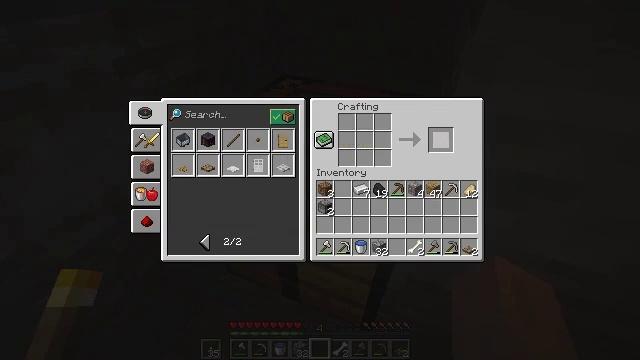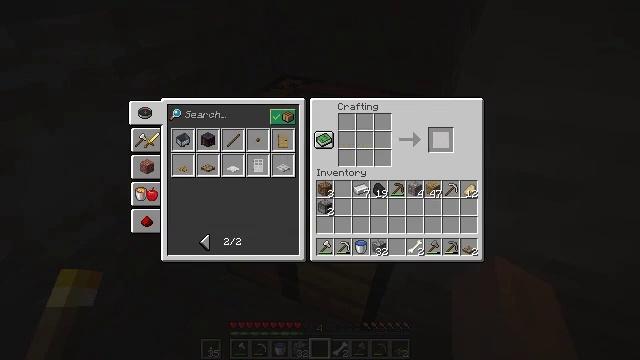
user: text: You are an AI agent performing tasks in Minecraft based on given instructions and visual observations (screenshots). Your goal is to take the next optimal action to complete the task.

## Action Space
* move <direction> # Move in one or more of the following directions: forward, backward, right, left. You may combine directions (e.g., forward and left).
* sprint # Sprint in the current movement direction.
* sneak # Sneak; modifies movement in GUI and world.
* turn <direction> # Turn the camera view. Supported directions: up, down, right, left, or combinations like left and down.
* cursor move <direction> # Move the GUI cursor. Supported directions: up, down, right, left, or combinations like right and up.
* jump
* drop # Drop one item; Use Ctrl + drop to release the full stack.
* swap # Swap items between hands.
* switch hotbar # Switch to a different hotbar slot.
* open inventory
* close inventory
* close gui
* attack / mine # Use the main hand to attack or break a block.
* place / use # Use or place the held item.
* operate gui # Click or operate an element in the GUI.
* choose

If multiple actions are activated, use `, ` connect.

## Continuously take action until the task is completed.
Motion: motion action
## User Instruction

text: Use oak planks to craft an oak trapdoor.
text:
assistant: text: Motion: sneak
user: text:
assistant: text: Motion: sneak